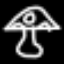
Label: mushroom